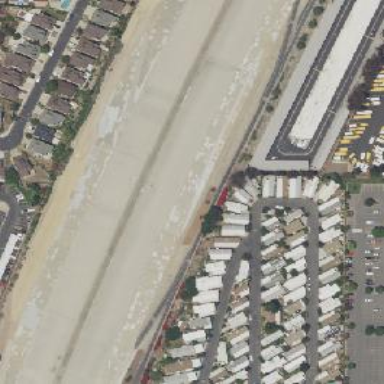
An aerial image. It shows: Residential area designated as trailer park.